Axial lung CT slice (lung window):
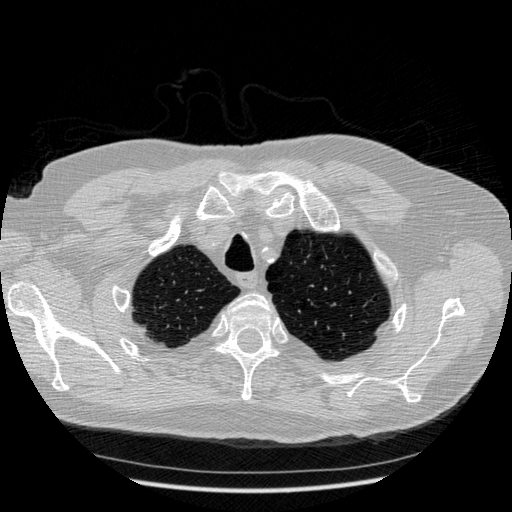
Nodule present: no